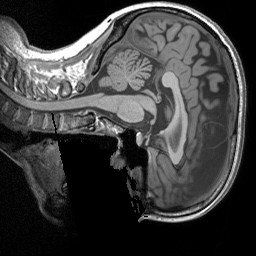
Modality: T1w
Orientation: sagittal
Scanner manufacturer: siemens
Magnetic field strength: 3 T
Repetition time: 1.9 s
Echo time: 0.00267 s